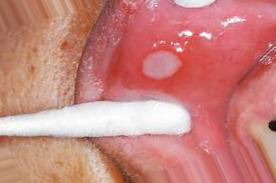
Condition: Mouth Ulcer